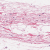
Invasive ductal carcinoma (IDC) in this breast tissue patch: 0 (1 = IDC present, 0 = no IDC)